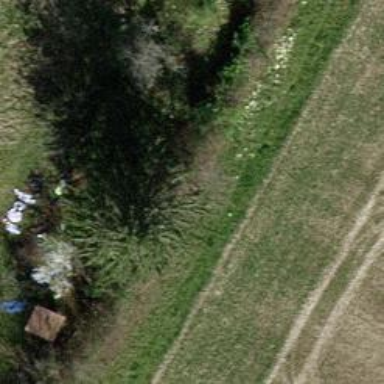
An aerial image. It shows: Evergreen needle-leaved tree.